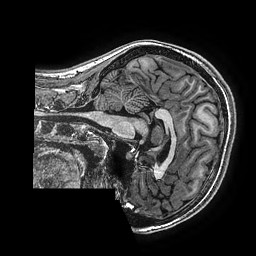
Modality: T1w
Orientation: sagittal
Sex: female
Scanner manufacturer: ge
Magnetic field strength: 3 T
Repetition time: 0.00766 s
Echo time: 0.003476 s